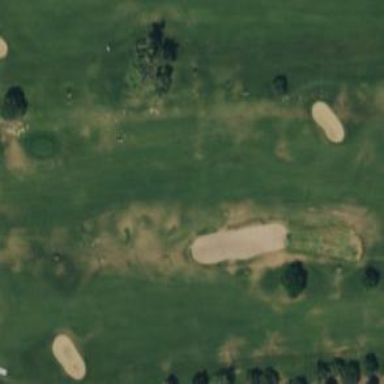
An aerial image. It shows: View of golf hole.